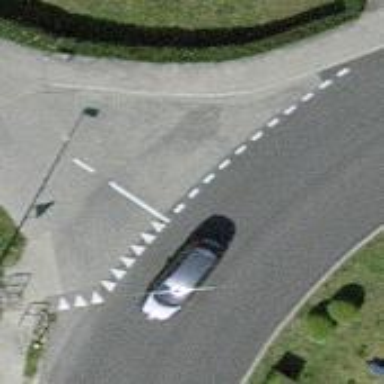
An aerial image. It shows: Road with "give way" sign.